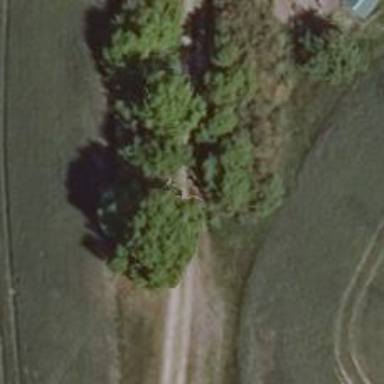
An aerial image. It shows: Avenue of deciduous broadleaved trees in tree row.